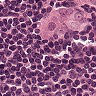
Metastatic tissue present: yes